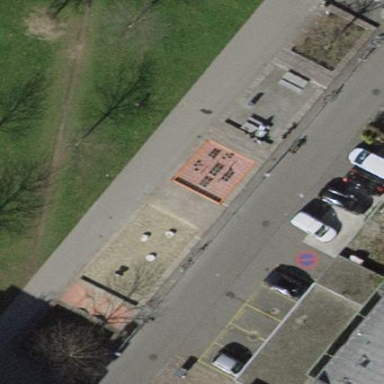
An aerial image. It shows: Playground area for leisure activities on the land.